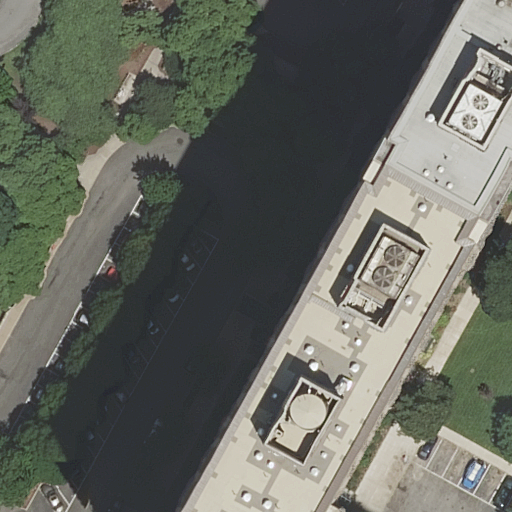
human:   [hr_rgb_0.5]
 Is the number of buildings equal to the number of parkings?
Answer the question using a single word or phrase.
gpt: yes

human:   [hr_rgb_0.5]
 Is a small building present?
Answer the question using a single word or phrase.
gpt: no

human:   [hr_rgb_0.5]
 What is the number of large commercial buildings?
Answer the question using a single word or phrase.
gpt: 0

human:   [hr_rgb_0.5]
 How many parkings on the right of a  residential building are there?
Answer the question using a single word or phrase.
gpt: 1

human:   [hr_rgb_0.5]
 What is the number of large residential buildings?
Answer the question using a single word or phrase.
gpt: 2

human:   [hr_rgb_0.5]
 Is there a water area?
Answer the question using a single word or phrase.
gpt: no

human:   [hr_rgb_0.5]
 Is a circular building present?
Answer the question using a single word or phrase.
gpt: no

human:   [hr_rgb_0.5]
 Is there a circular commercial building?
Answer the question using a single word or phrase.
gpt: no

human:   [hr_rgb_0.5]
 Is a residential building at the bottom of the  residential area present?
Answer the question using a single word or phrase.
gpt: yes

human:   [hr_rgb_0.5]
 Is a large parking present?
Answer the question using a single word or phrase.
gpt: no

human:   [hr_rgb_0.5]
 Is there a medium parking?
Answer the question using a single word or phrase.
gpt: no

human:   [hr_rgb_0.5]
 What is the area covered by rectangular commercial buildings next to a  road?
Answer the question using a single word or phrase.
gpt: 0m2

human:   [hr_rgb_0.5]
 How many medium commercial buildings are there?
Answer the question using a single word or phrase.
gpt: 0

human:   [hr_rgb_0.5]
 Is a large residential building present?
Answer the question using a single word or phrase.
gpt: yes

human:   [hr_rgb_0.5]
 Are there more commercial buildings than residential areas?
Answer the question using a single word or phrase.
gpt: no

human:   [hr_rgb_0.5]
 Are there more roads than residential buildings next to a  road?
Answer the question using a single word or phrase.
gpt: yes

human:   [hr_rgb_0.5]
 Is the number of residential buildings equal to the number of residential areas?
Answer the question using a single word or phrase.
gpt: no

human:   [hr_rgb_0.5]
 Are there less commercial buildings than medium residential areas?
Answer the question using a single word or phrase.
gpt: no

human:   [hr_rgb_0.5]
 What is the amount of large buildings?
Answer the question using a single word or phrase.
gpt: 2

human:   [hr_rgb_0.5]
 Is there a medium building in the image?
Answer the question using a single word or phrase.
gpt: no

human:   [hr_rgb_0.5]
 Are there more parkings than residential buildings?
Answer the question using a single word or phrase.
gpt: no

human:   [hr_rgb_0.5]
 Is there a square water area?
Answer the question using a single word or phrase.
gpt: no

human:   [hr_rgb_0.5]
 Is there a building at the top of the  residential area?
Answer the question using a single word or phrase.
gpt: no

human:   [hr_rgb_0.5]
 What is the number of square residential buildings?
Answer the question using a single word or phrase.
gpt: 0

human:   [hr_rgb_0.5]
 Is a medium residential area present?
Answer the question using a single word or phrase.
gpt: no

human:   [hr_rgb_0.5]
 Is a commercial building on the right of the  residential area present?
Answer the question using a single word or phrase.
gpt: no

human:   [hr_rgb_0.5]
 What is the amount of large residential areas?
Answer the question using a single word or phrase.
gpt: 1

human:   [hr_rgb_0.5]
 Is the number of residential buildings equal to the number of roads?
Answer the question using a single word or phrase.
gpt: no

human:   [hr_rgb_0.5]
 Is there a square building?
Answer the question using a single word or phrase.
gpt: no

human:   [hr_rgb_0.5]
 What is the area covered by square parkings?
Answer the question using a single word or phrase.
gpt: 0m2

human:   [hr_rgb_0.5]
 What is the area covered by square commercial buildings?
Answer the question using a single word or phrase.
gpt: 0m2

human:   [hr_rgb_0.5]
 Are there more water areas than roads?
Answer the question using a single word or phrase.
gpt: no

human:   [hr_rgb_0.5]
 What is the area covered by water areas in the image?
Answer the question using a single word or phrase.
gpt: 0m2

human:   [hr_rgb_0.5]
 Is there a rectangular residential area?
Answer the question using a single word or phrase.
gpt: yes

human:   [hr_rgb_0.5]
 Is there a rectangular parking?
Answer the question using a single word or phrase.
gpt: yes

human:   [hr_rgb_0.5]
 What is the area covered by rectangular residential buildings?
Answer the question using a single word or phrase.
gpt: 1909m2